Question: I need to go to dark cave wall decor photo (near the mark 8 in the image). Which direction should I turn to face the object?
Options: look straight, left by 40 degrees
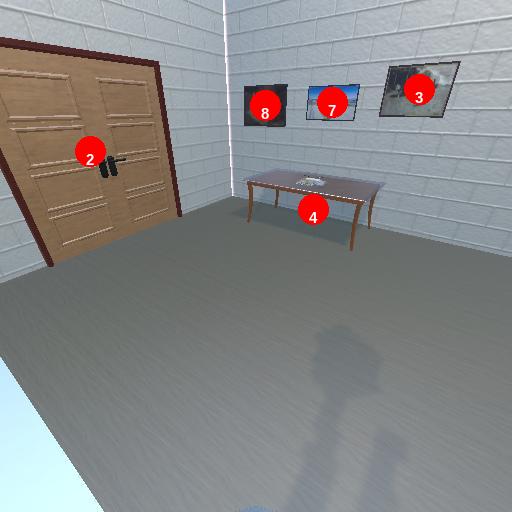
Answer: look straight